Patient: sex M, age 62
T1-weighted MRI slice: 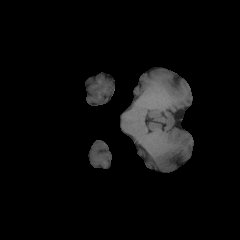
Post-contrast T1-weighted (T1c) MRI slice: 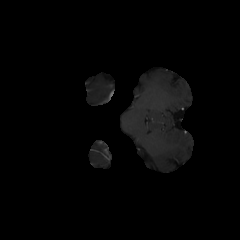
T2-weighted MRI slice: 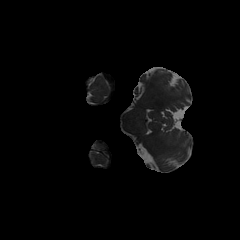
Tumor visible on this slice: no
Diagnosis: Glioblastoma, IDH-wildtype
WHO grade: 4